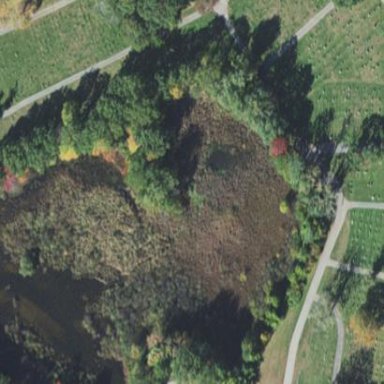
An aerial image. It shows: Marsh wetland.